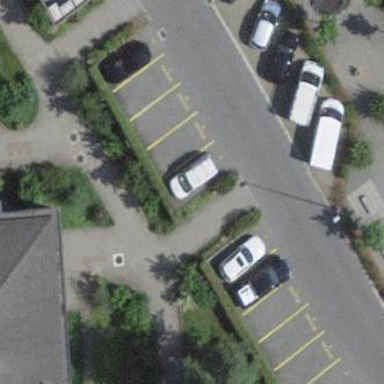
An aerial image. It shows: Parking available on the street side.